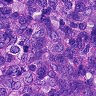
Metastatic tissue present: yes